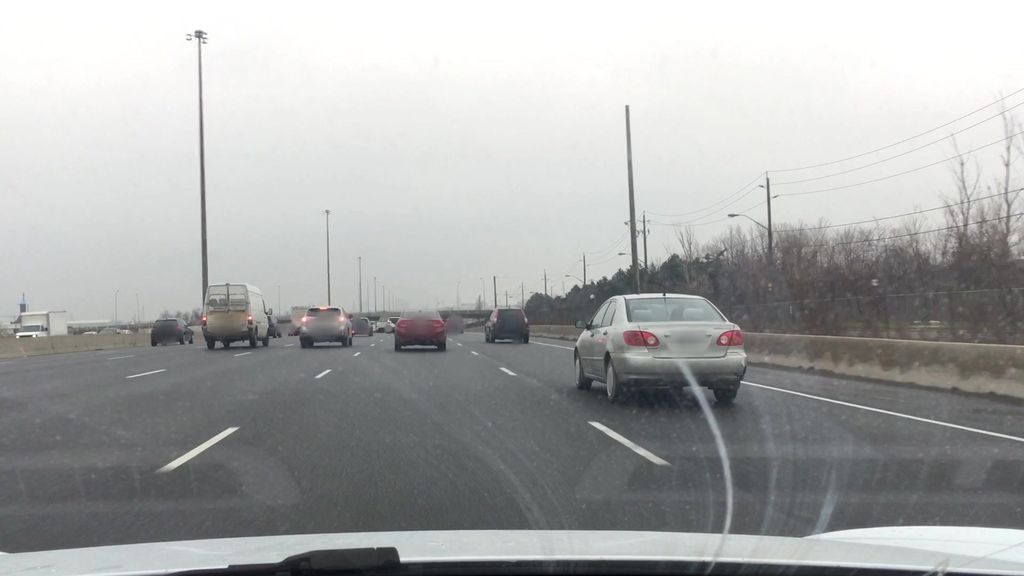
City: toronto